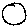
Label: circle